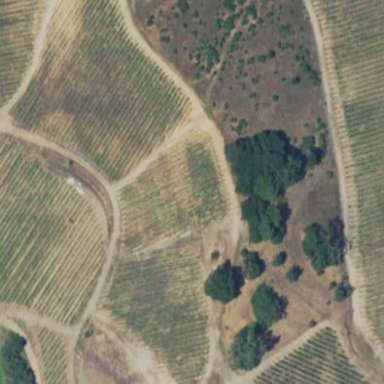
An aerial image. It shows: Vineyard where grapes are grown.